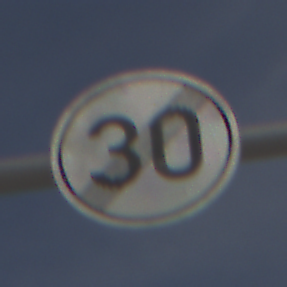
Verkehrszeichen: EndeGeschwindigkeit30
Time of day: MorningAfternoon
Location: Outdoor (Suburban)
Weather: PartlyCloudy
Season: NotSpecified
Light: Natural